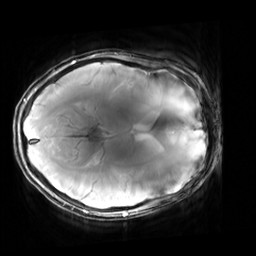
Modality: T2starw
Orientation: axial
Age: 22
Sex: female
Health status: healthy
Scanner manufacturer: siemens
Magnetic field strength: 3 T
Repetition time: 0.7 s
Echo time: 0.02 s